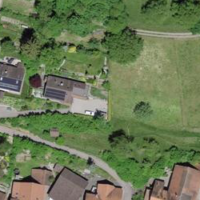
EUNIS habitat code: 55
Species observed at this site:
Iris variegata
Asplenium trichomanes
Geranium sanguineum
Iris sibirica